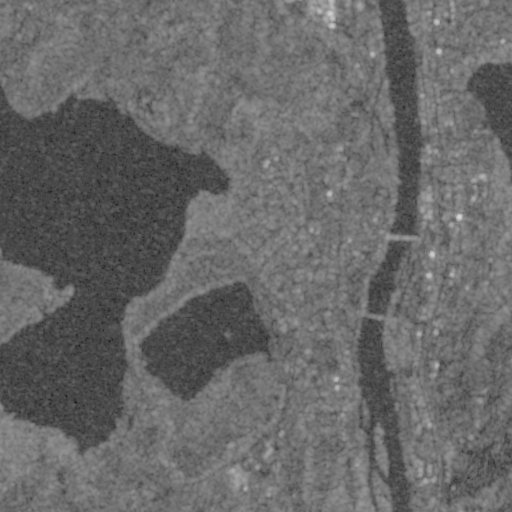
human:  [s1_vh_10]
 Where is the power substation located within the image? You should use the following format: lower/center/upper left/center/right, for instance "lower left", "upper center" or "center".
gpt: The power substation is located in the center right of the image.
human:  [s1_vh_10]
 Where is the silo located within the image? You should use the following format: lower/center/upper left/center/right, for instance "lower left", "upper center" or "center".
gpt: The silo is located in the upper center of the image.
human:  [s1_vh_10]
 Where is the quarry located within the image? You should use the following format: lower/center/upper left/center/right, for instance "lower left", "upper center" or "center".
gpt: There is no quarry in the image.

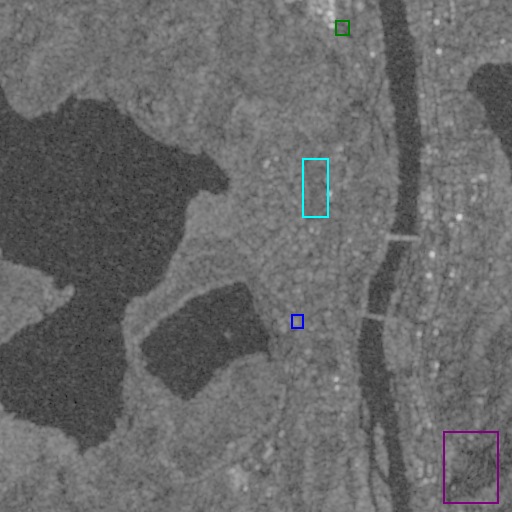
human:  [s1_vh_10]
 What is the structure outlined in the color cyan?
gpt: The structure outlined in cyan is a park.
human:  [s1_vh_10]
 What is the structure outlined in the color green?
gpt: The structure outlined in green is a parking lot.
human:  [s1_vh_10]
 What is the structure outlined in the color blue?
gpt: The structure outlined in blue is a power substation.
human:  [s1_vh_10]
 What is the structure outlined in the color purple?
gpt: The structure outlined in purple is a quarry.
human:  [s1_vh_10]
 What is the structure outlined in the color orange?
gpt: There is no orange outline.